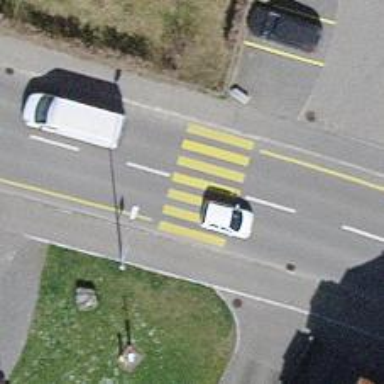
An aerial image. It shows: Uncontrolled zebra crossing with zebra markings.